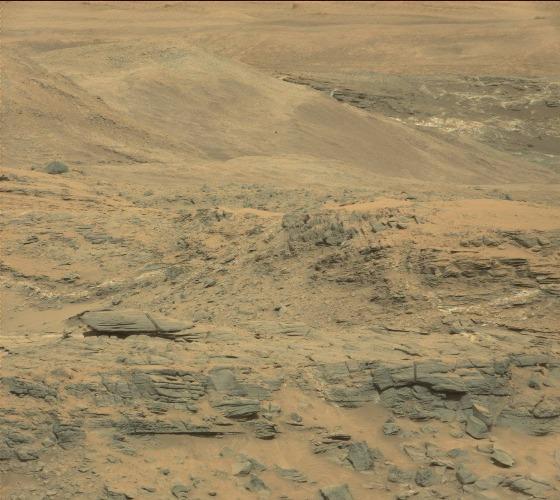
Terrain classes present: Bedrock, Gravel / Sand / Soil